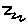
Label: zigzag